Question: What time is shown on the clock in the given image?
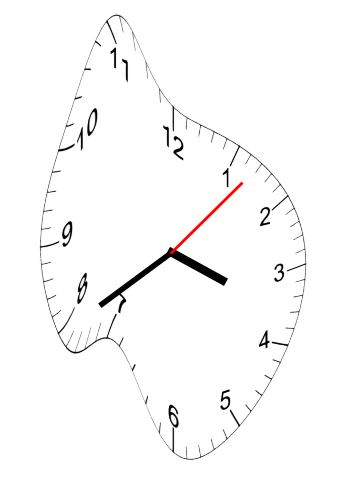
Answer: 03:39:07